Question: When I compile the project then work in my computer there is no error. But Whenever I run the project in another computer, occurred the error

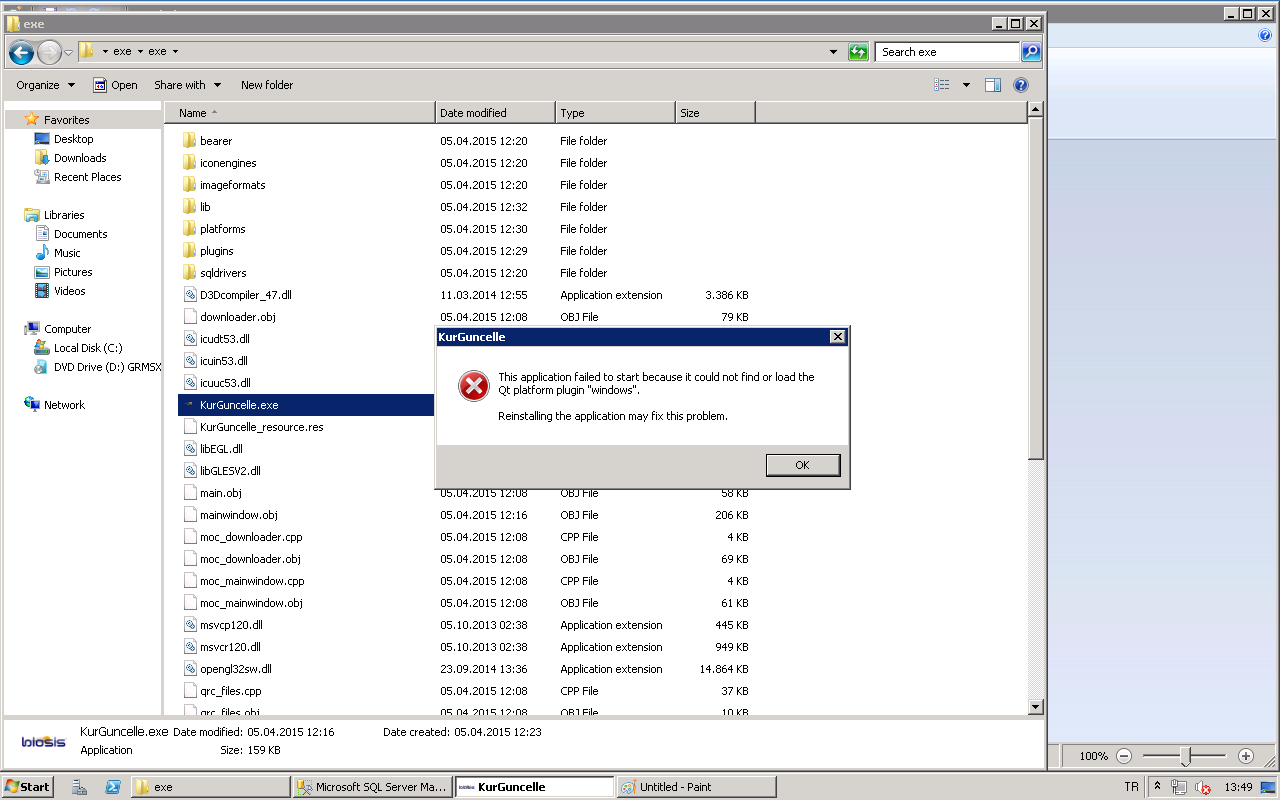
Answer: You should put 'qwindows.dll' in a directory named 'platforms' alongside the executable. Try to deploy your application using <URL> which could be found in 'QTDIR/bin/windeployqt.exe'. It automatically puts all necessary files in your application directory.
Open your command prompt and add the path to your Qt directory and it's 'bin' folder to the 'PATH' variable like :
'''
set PATH= path o\Qtin
'''
Next run the windows deployment tool with your application path as the argument:
'''
windeployqt.exe <path-to-app-binary>
'''